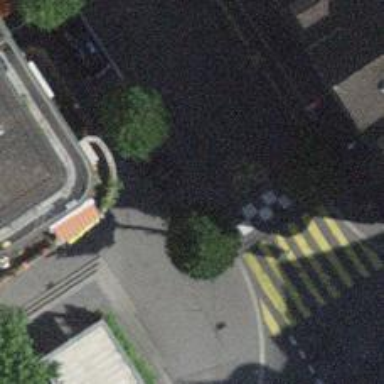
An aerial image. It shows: Bicycle parking area with stands.